Question: I have created a bash script which reads notifications with command 'termux-notification-list' i used while loop to read continuously.
So when I recieve a call this script will read the notification of default dialler app and search for the phone number with my npm package <URL> and sends a notification with the name of the person who holds that number.
see the below screenshot

so, Im using mi phone which has 'com.android.incallui' as a default dialler app . see this below link, my script send phone number details when there is a notification from 'com.android.incallui' .
<URL>
the script will work only if the user is using mi phone for other phones there will be different dialer app.
So how can I get default dialler app.
See i have used
'''
...
if [[ $packageName == "com.android.incallui" ]]
then
...
'''
It should be like
'''
...
if [[ $packageName == "[Default dialer app name]" ]]
then
...
'''
What ever the default dialer user use , [Default dialer app name] should be the name of the app which will receive calls.
If the user uses the google dialer it should be
'''
...
if [[ $packageName == "com.google.android.dialer" ]]
then
...
'''
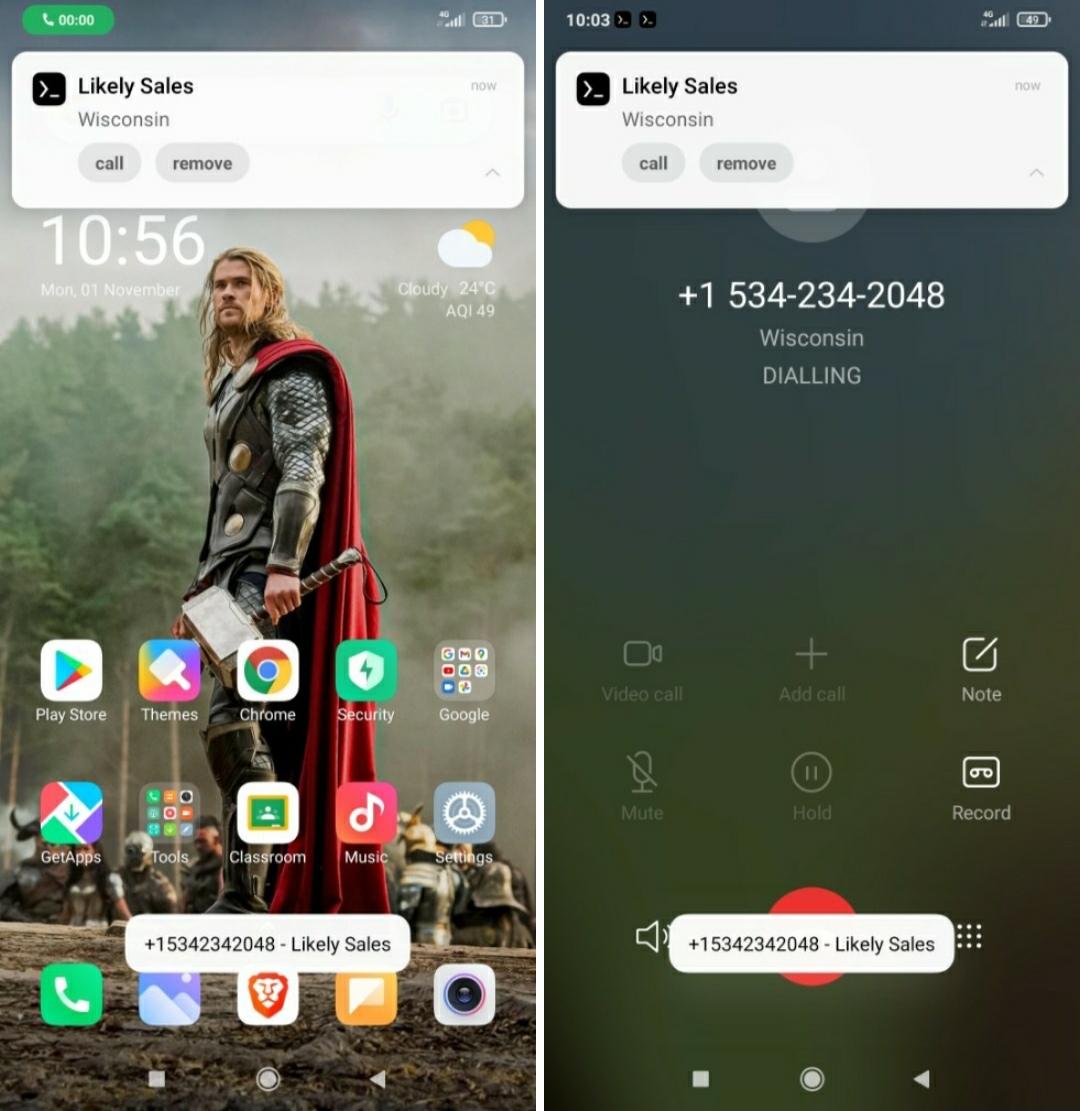
Answer: For android '>= 10', grant termux DUMP permission with 'adb shell pm grant com.termux android.permission.DUMP' and then run '/system/bin/dumpsys role | grep -A 1 android.app.role.DIALER | grep holders= | sed -E 's/[ ]+holders=(.*)//''
You may get an array if more than one app assigned the role.
For android '< 10' you can run 'cmd package resolve-activity tel://123456' with adb or root.
<URL>
<URL>
<URL>
You can get android version with '/system/bin/getprop ro.build.version.sdk'.
<URL>